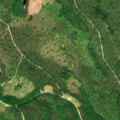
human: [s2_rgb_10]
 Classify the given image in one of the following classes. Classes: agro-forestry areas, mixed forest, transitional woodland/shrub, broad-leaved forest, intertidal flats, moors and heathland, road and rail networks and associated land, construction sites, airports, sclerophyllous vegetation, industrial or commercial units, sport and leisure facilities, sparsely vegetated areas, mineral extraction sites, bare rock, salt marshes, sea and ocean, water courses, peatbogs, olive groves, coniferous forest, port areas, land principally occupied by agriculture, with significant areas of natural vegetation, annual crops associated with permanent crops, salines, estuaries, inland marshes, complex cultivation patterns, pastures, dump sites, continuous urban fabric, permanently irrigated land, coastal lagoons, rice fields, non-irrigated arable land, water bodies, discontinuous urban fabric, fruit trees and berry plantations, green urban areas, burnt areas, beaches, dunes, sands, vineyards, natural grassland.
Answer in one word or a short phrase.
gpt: coniferous forest, mixed forest, transitional woodland/shrub